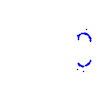
Particle: kaon